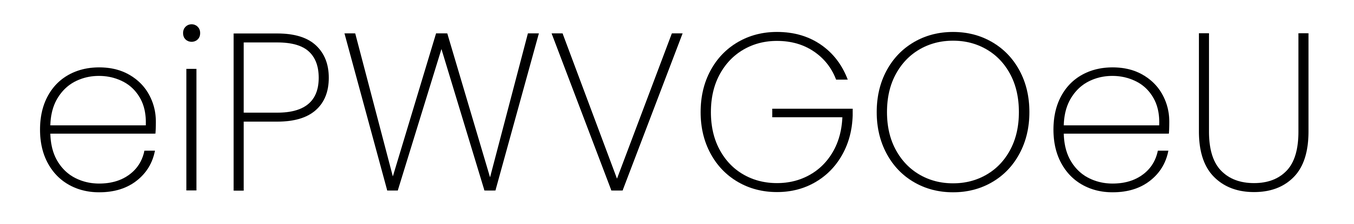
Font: Poppins-ExtraLight